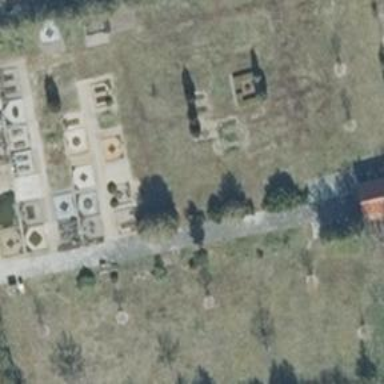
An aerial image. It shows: Cemetery.